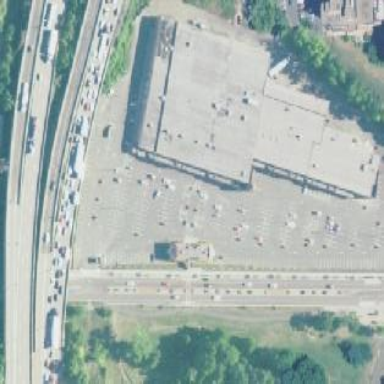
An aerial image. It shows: Retail building.